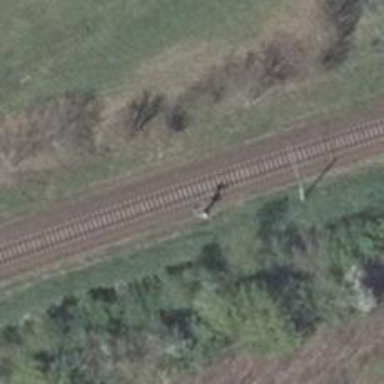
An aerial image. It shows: Railway signal.